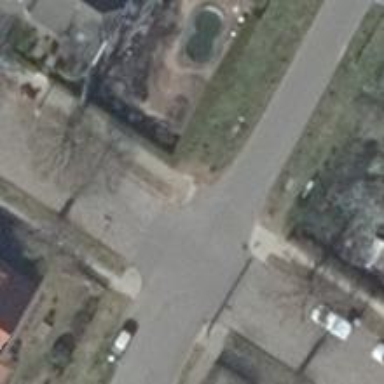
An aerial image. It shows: Unmarked road crossing.